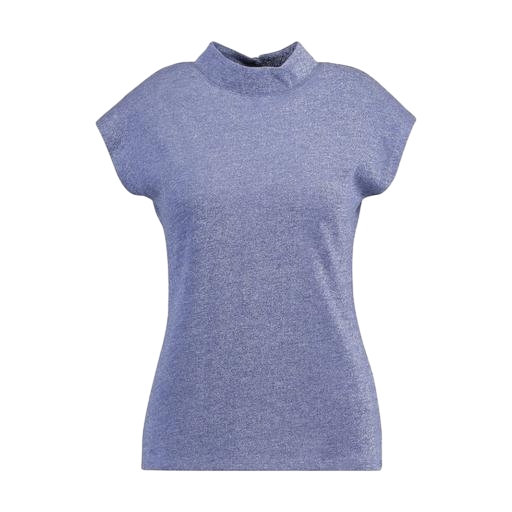
blue nly t-shirt, purple plus size mock-neck top only macy, blue t-shirt only macy, white background